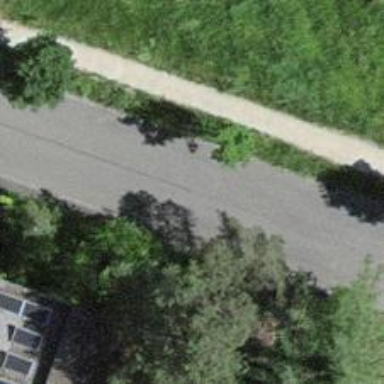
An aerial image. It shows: Paved residential road.